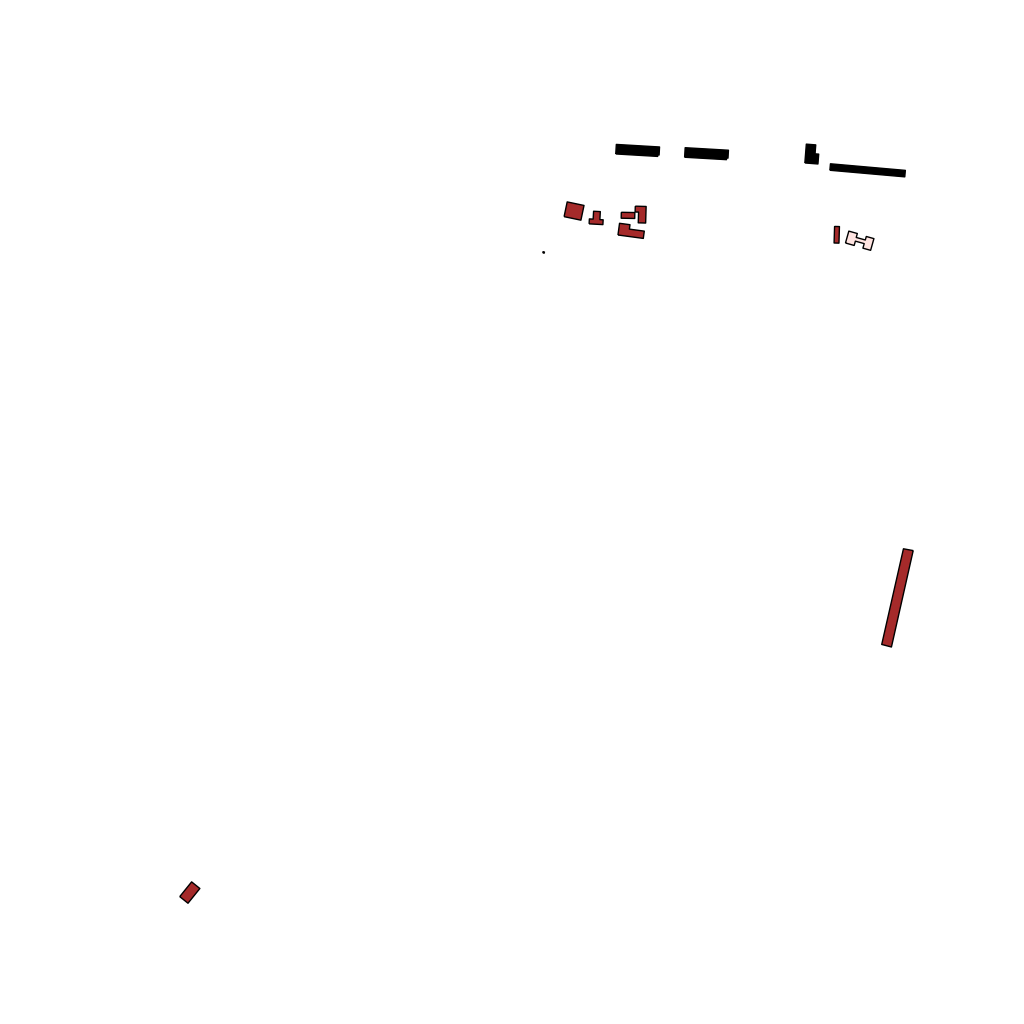
Tags: overhead vector_map, industrial, recreation, residential, special, soviet, high_rise, individual_rise, low_rise, density_4, Building, Facility, Gas, 1.0 km²